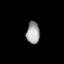
Tissue: lung
Cell type: Endothelial cells
Senescence score: 0.6765
Nuclear area (px): 289
Mean DAPI intensity: 159.592